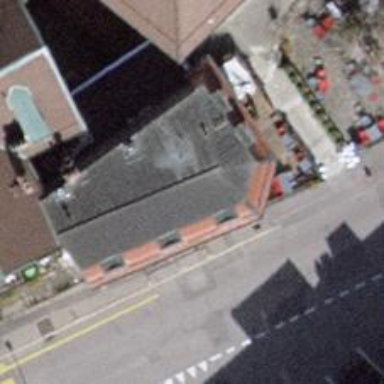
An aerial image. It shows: Restaurant.